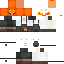
A female human skin with dark skin, wearing brown long hair dressed in a red hoodie and brown pants, featuring a closed mouth.